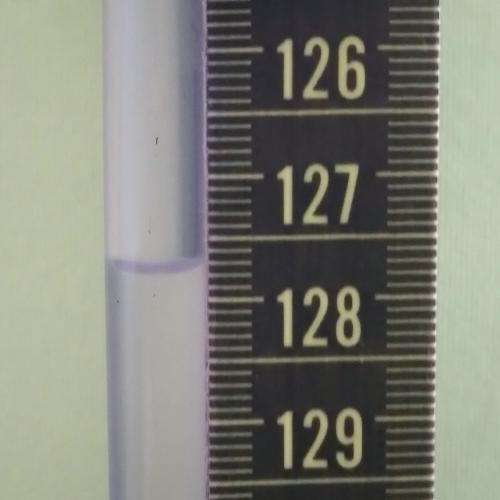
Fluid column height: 127.7 cm